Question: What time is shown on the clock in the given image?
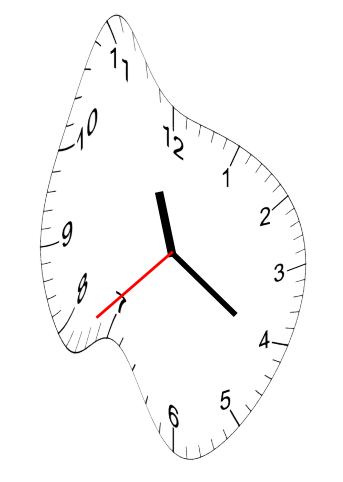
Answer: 11:20:38